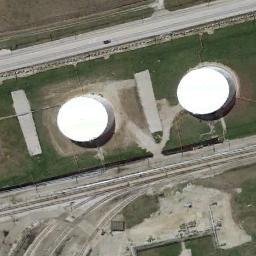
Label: storage_tank